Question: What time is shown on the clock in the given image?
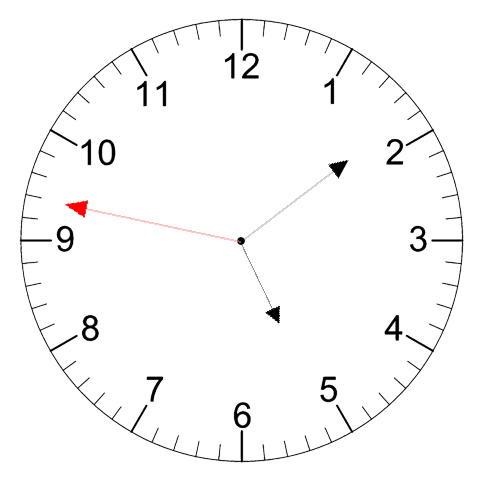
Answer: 05:08:47